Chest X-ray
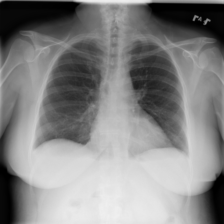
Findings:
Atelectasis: negative
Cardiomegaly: negative
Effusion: negative
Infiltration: negative
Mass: negative
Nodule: negative
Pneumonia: negative
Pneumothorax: negative
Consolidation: negative
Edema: negative
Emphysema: negative
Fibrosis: negative
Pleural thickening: negative
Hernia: negative